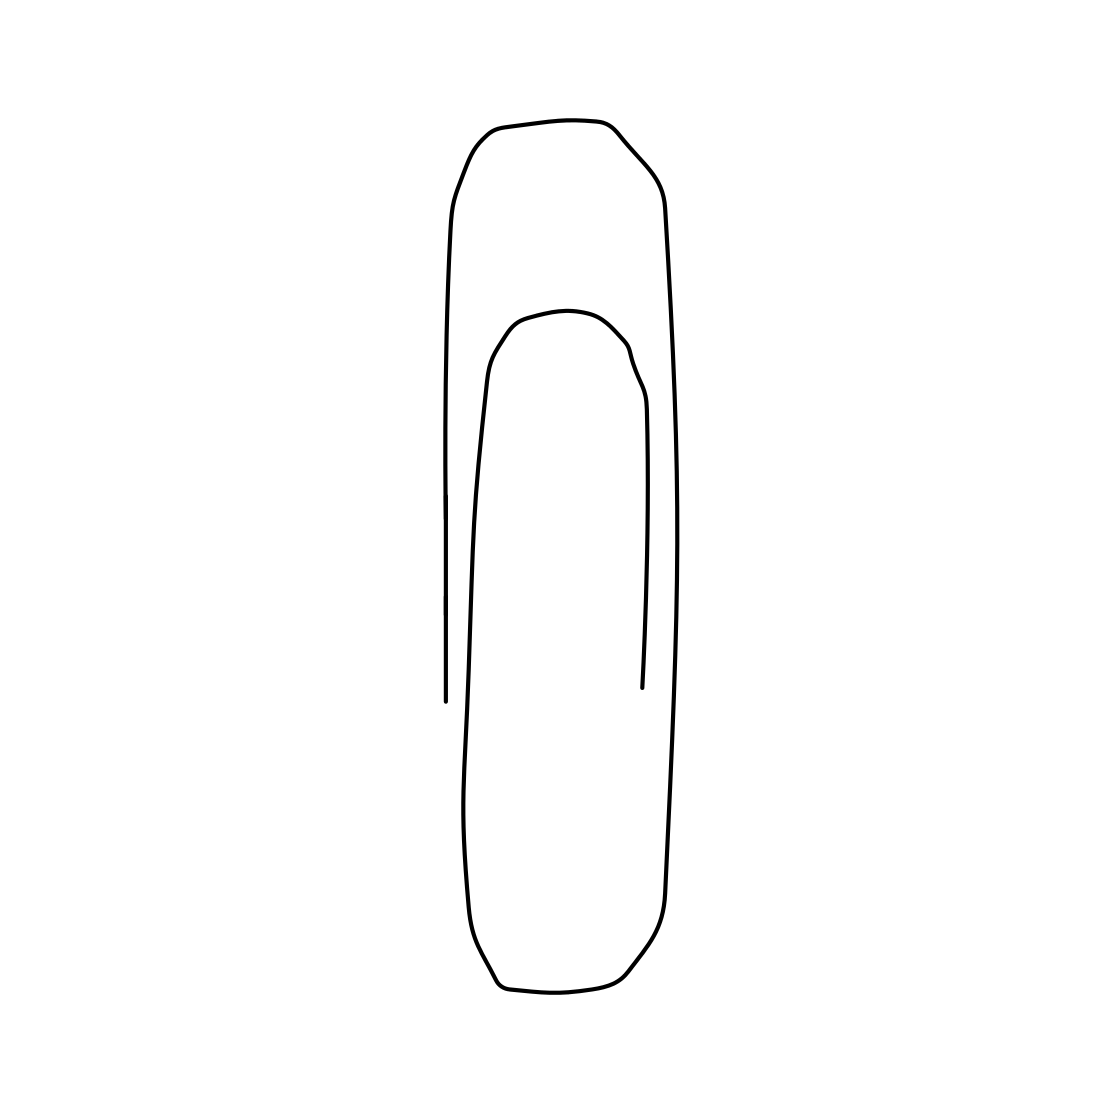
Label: paper clip